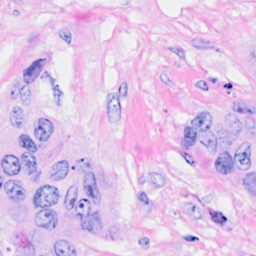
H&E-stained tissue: Breast